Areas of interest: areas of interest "Industrial"
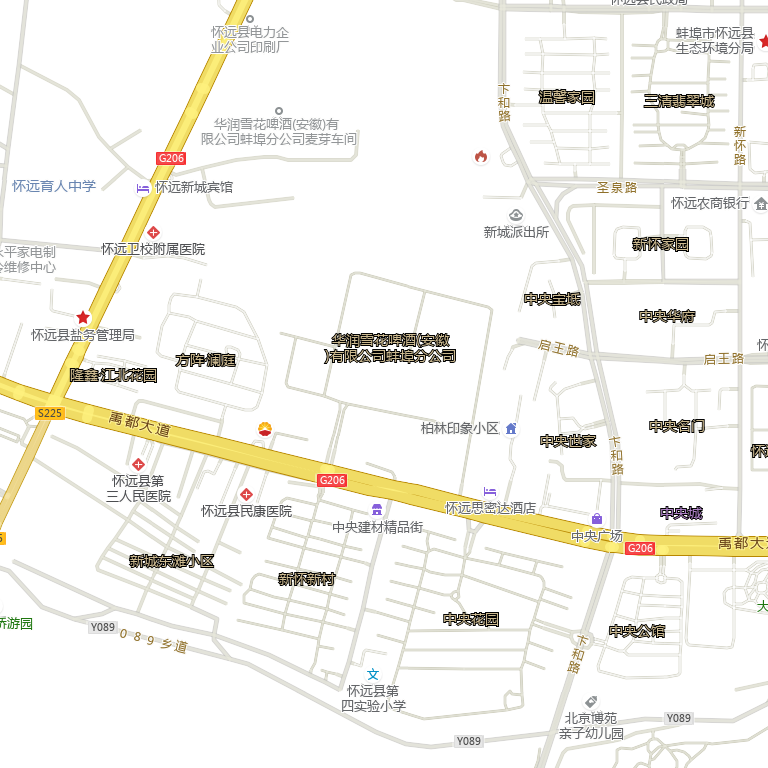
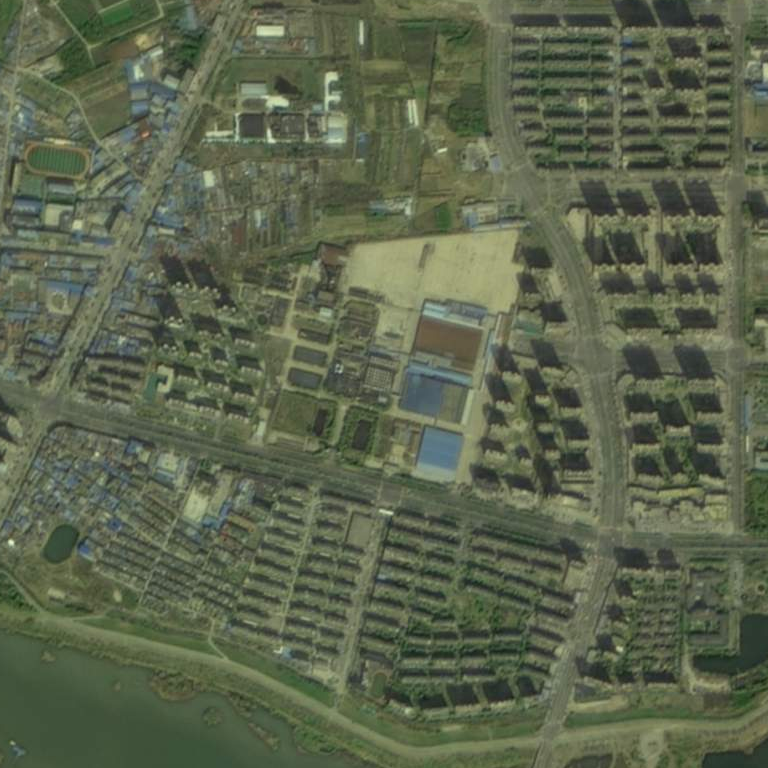